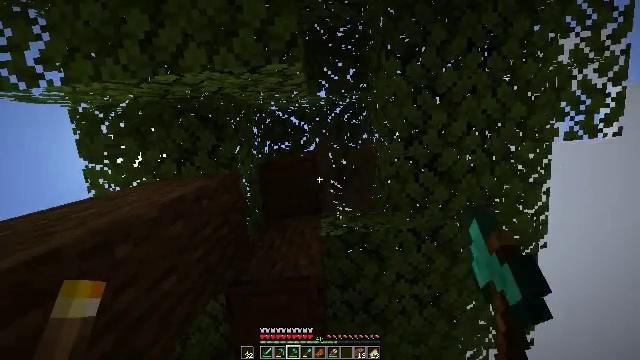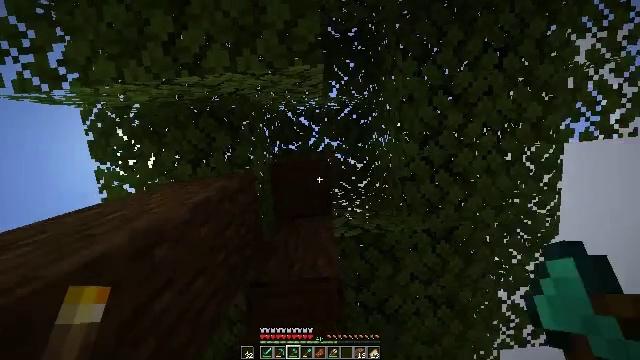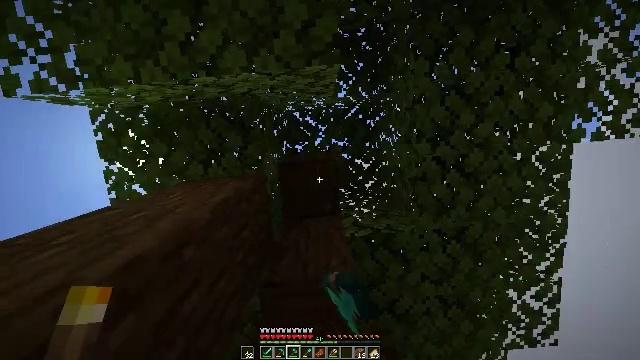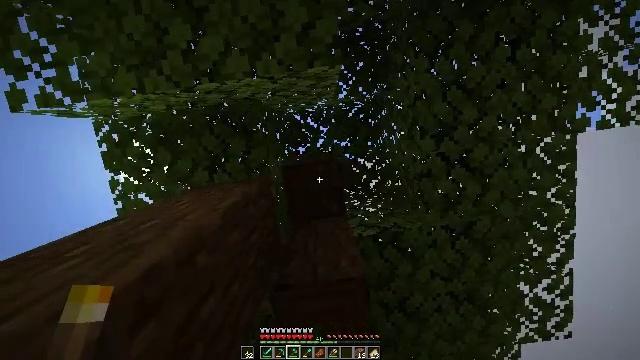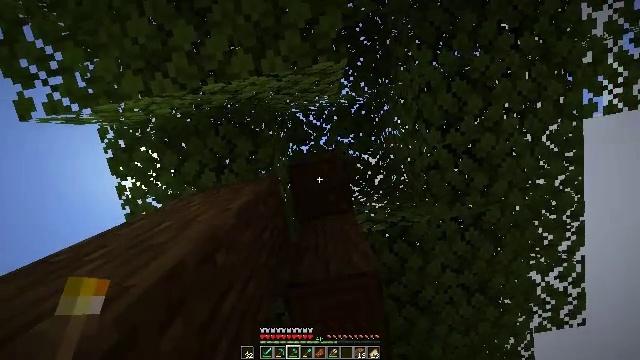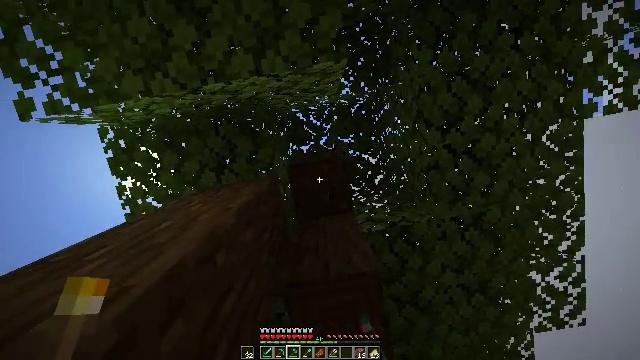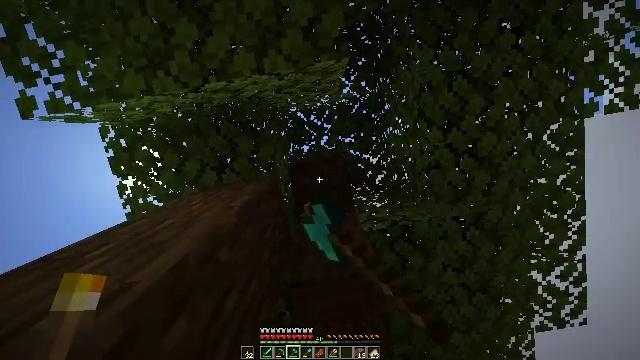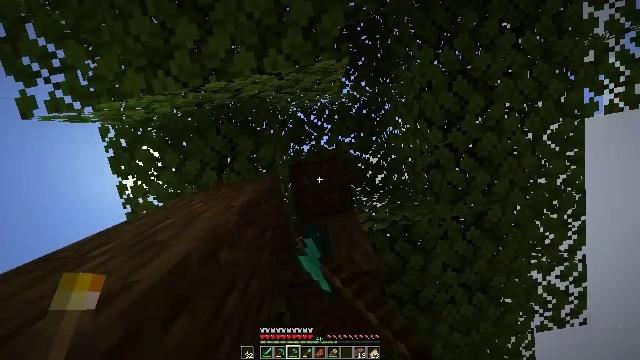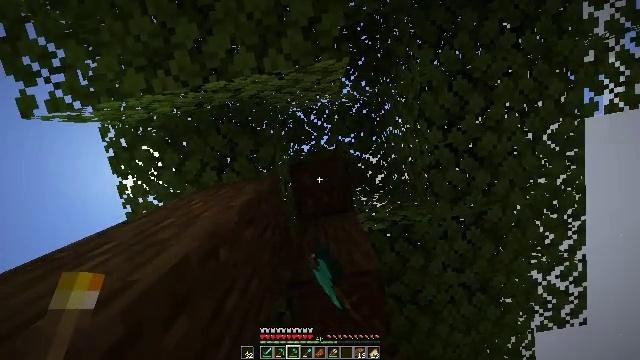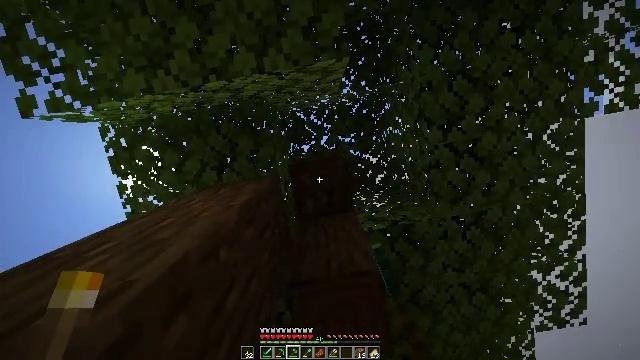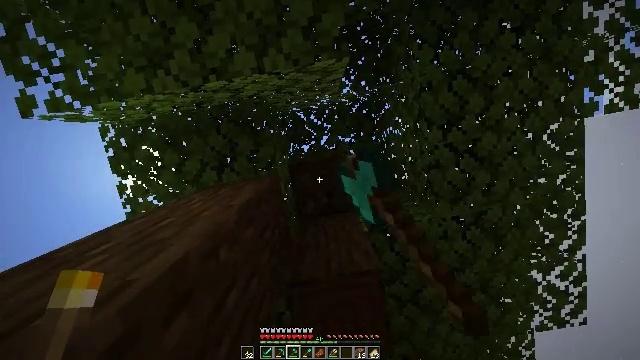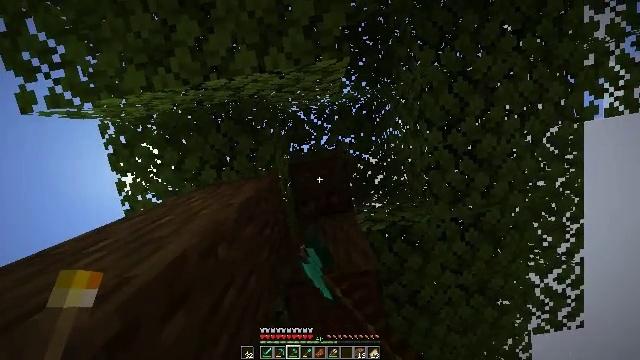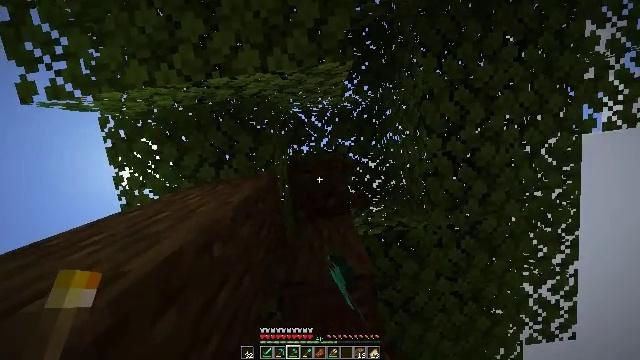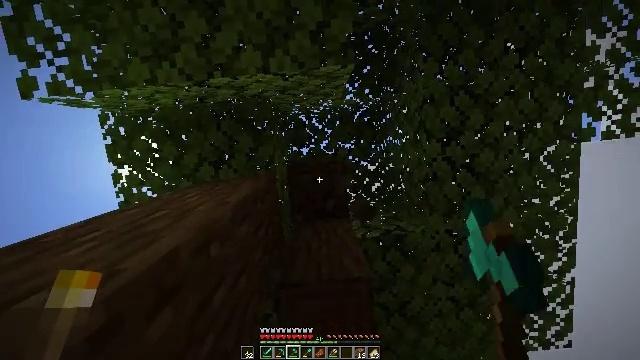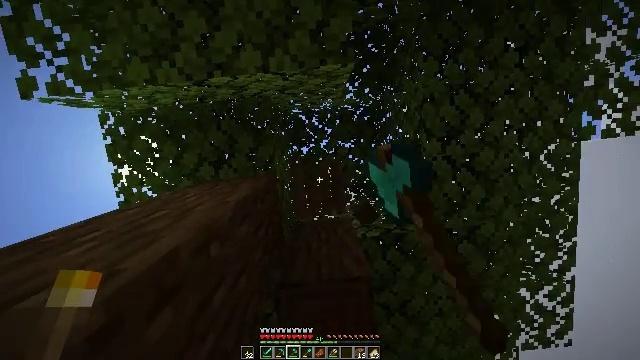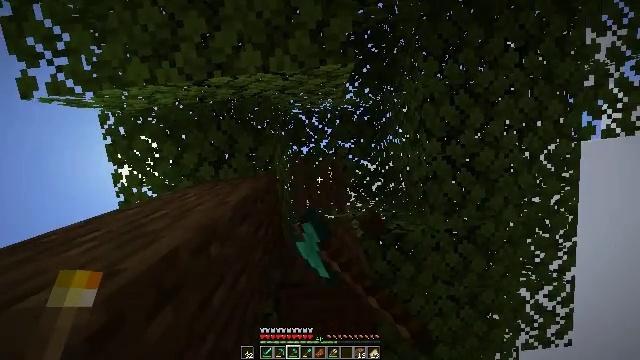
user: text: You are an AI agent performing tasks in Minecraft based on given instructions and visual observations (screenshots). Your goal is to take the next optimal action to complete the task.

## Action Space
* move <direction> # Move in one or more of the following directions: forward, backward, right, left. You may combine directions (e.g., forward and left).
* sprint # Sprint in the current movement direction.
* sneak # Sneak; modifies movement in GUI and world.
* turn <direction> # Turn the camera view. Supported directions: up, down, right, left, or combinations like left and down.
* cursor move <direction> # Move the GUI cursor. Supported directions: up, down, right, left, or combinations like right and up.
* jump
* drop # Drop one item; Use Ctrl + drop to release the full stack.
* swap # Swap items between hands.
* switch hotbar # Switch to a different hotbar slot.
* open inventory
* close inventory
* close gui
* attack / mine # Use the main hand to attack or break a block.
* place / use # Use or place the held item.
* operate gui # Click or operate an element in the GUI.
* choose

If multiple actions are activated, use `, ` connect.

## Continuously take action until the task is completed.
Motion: motion action
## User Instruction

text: Collect dark oak log for building.
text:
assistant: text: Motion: move left, attack / mine
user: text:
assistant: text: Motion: attack / mine
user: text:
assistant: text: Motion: turn left, attack / mine
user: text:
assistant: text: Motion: turn left, attack / mine
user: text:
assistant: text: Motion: attack / mine
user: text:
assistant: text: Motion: attack / mine
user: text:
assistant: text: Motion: attack / mine
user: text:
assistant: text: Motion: attack / mine
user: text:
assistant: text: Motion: attack / mine
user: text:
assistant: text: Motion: attack / mine
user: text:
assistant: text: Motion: attack / mine
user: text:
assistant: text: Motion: turn right, attack / mine
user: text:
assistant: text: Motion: turn right, attack / mine
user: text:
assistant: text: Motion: attack / mine
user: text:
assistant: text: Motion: attack / mine
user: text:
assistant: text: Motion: attack / mine
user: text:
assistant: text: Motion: move forward, turn right and down, attack / mine
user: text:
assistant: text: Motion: move forward, turn right and down, attack / mine, jump
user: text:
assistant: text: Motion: move forward, turn down, attack / mine, jump
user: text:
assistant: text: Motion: move forward, attack / mine, jump
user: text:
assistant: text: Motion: move forward, turn down, attack / mine, jump
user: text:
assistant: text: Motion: move forward, turn left and down, attack / mine, jump
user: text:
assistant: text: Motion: move forward, turn left and down, attack / mine
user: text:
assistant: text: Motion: move forward, attack / mine
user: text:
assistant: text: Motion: move forward, attack / mine
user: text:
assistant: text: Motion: move forward, attack / mine
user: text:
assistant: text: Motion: move forward, attack / mine
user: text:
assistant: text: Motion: attack / mine
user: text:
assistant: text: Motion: turn right, attack / mine
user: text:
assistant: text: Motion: attack / mine